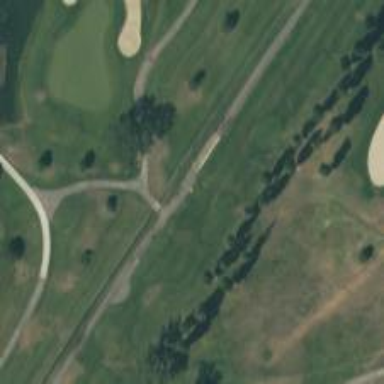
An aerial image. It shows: Golf cartpath that is also road path.